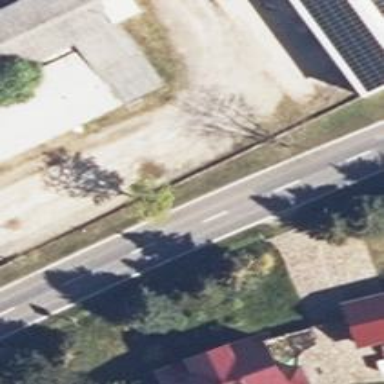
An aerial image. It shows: Secondary road with asphalt surface.